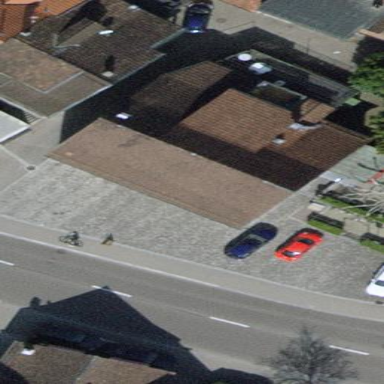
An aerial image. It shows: Building that houses restaurant.